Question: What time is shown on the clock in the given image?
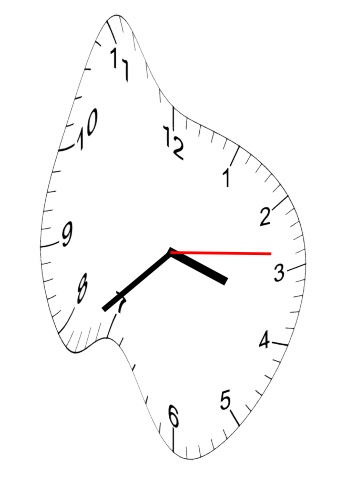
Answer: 03:38:14